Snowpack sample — Buffalo Mountain, Silverthorne, Colorado, USA (2/22/26, 2:02 PM MST)
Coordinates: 39.622, -106.113
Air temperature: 33 °F
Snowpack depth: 63 cm
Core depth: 10 cm
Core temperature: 30.2 °F
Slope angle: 11°, slope face: 116°
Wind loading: low
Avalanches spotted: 0
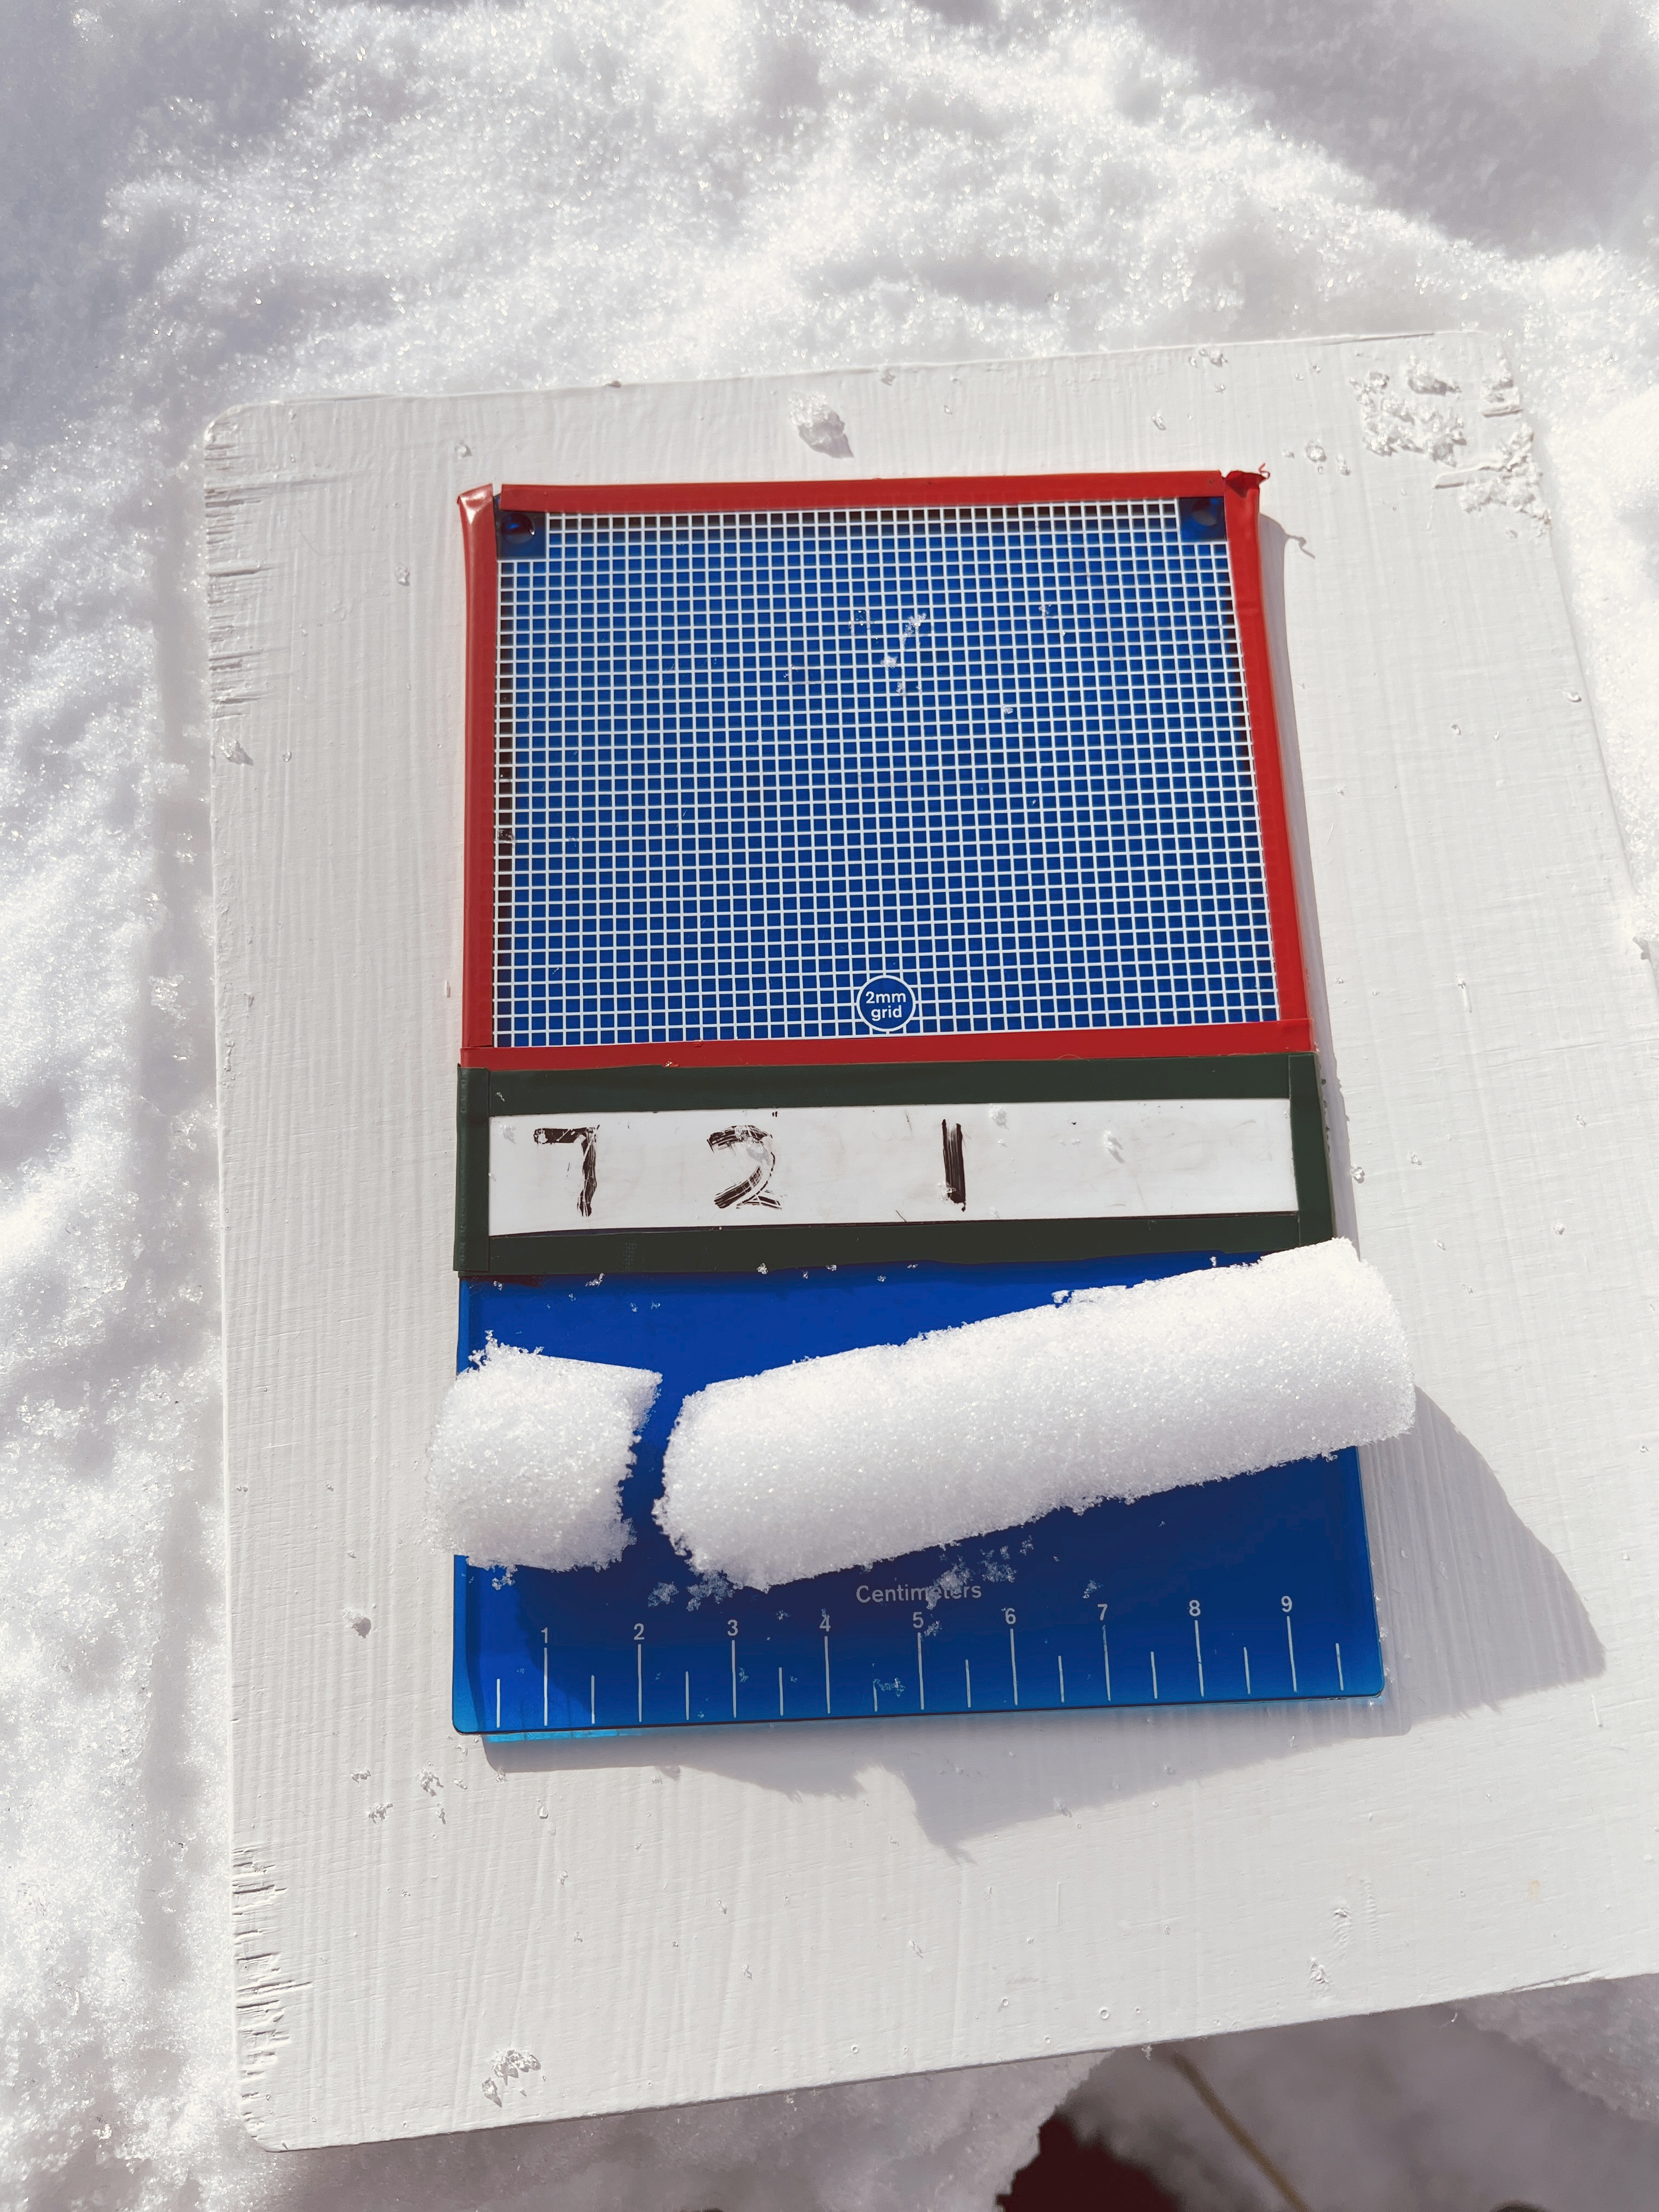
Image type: crystal_card
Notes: In a firebreak similar to site 1, minimal wind loading with no spotted avalanches (not many faces in view though)